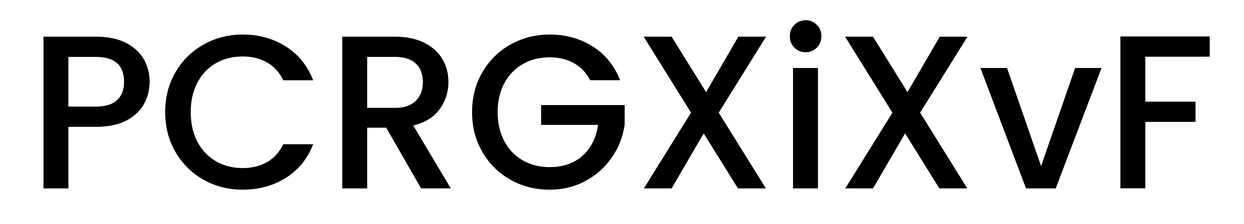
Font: Poppins-Medium